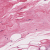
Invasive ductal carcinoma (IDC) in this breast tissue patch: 0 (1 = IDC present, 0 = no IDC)